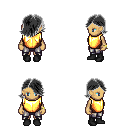
a pixel art fantasy rpg character, female body template, human, tanned skin, gold chest armor, metal pants, gray swoop hairstyle, bracelets, black shoes, four views (front, back, left, right), 2x2 character sprite sheet, small pixel art, hard edges, no anti-aliasing